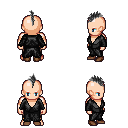
a pixel art fantasy rpg character, male body template, human, light skin, gray robe, gold greaves, gray mohawk hairstyle, brown shoes, four views (front, back, left, right), 2x2 character sprite sheet, small pixel art, hard edges, no anti-aliasing